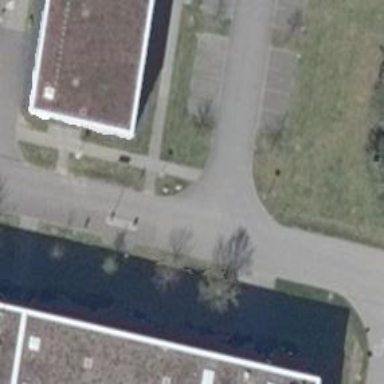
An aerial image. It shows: Sidewalk.